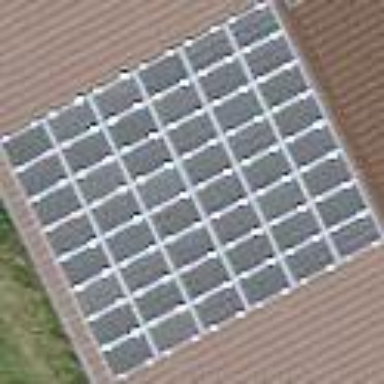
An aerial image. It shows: Solar power generator utilizing photovoltaic technology with solar photovoltaic panels.